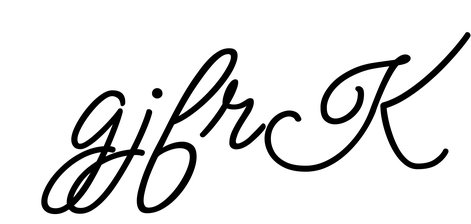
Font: MeowScript-Regular